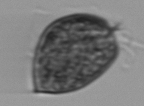
Label: Prorocentrum_micans